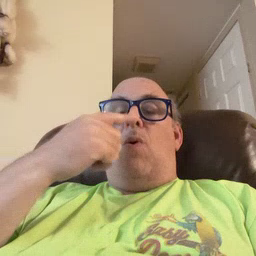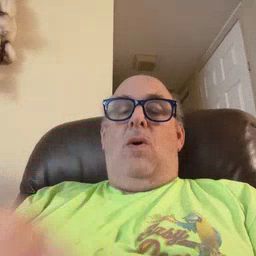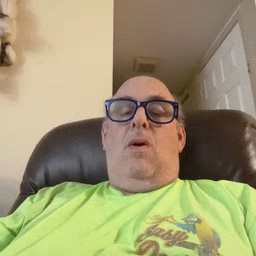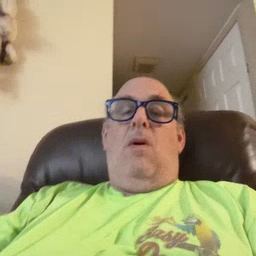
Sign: nose